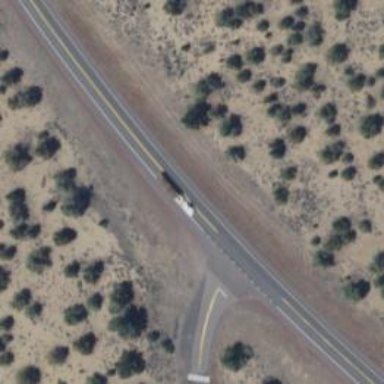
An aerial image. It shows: Asphalt road classified as trunk highway.